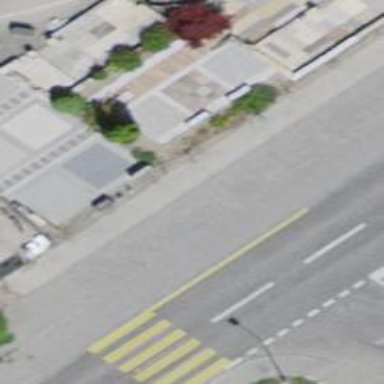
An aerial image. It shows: Bus stop with platform for public transport.